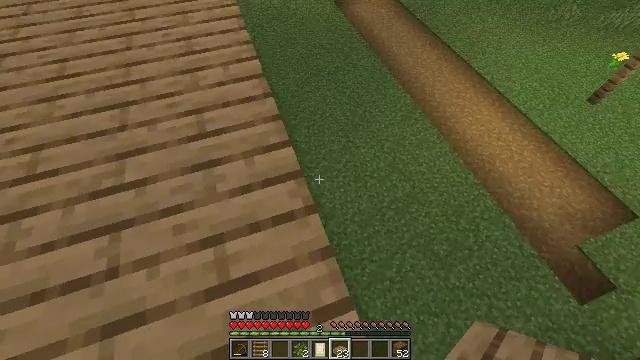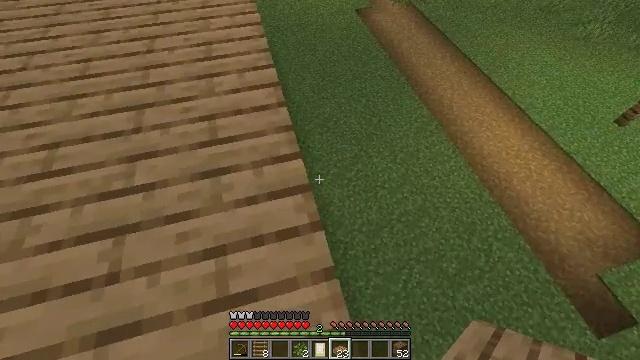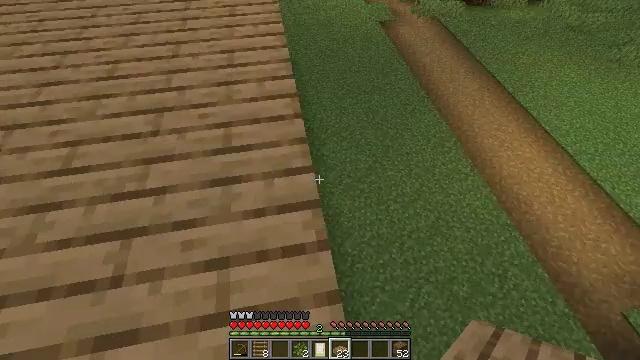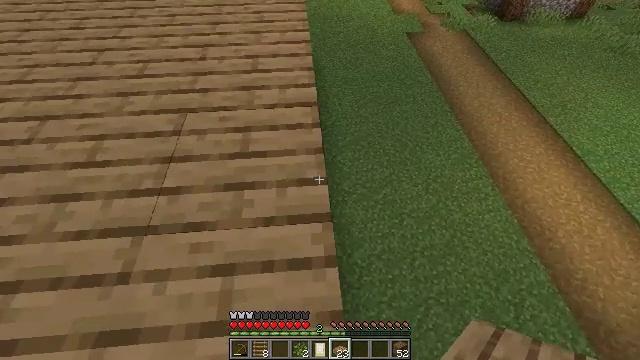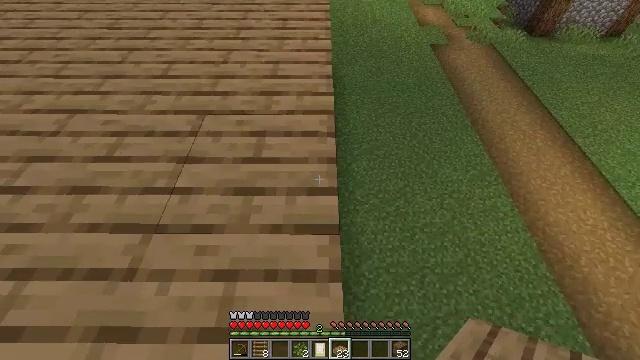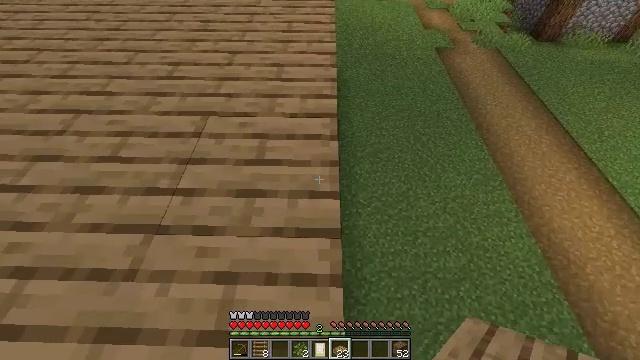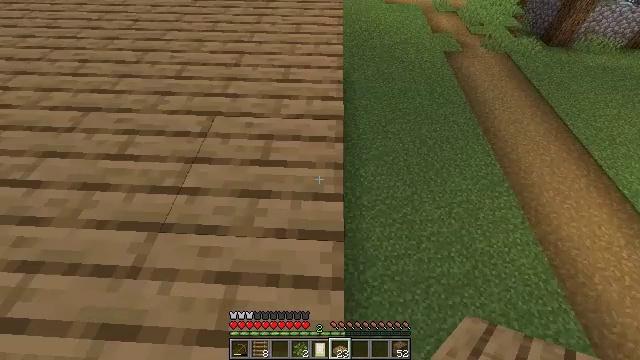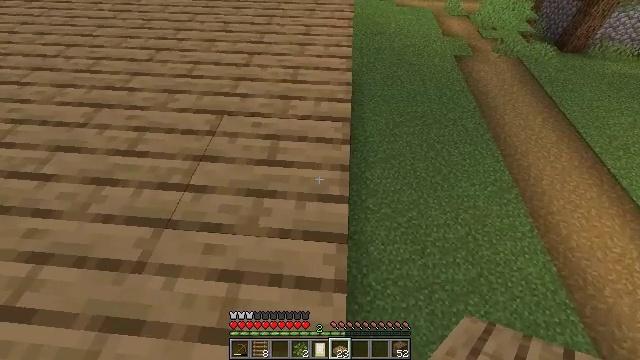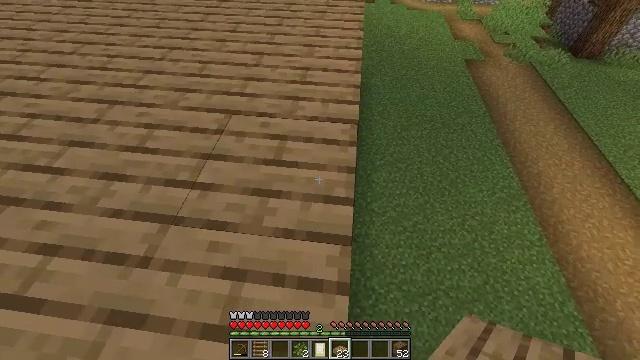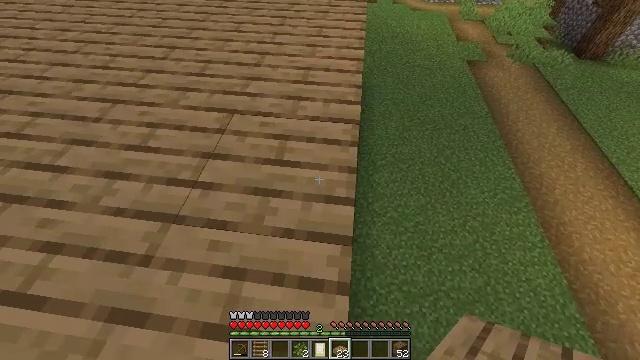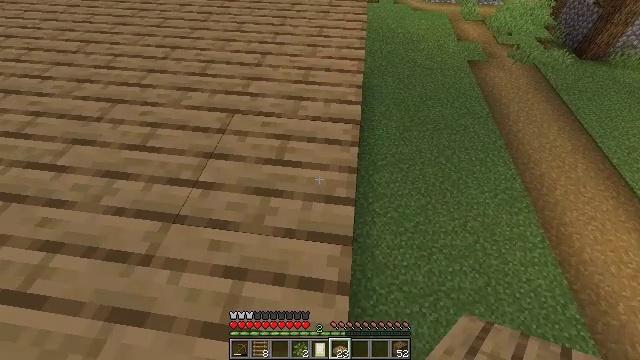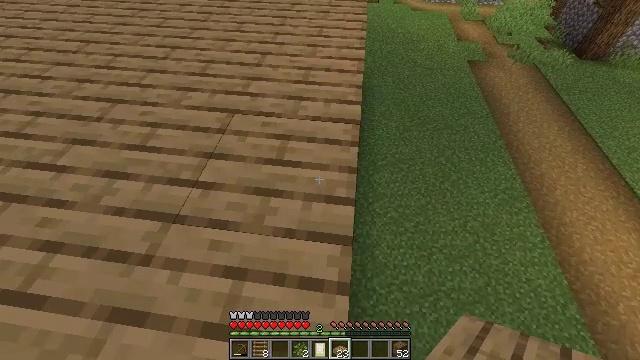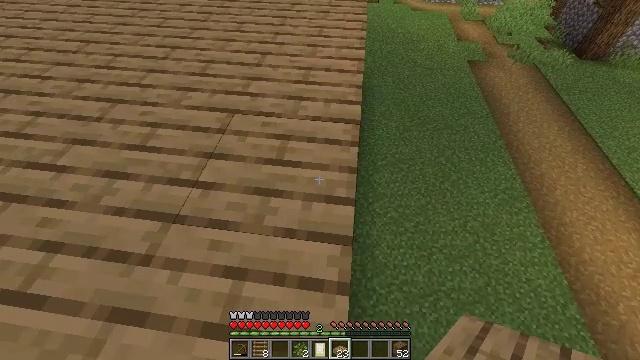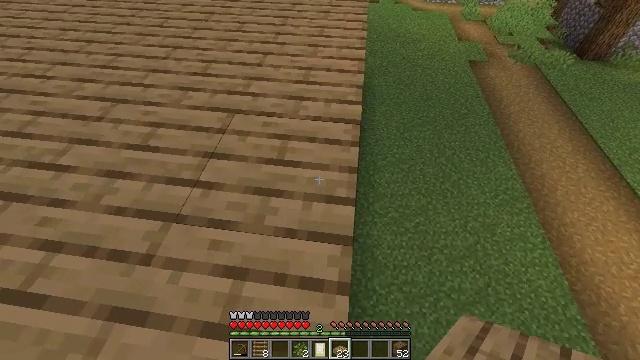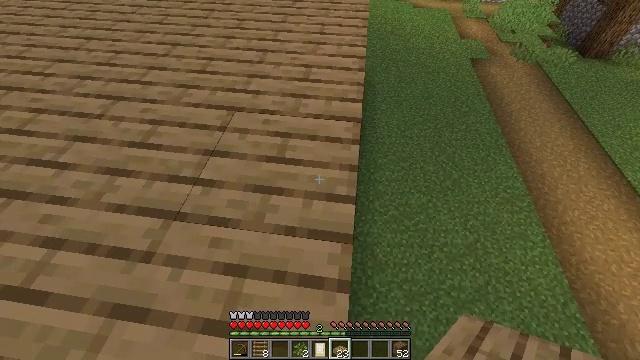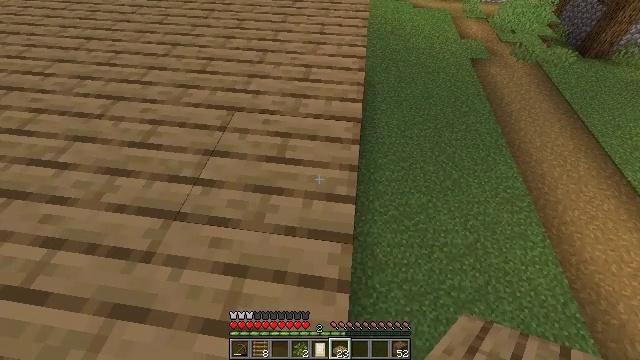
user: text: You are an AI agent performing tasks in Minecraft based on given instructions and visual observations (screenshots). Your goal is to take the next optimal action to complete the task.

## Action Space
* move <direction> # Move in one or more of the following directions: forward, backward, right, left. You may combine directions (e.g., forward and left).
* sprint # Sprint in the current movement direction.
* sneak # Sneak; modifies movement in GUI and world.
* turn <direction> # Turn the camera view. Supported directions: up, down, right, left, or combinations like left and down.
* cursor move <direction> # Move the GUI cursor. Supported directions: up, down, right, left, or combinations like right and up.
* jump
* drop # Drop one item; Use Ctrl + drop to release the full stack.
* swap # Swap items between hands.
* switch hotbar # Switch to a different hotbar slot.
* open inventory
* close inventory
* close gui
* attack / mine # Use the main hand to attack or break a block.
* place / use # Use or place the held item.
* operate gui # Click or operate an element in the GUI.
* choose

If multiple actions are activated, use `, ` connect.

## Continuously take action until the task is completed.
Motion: motion action
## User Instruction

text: Drop an oak slab.
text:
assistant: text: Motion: move forward, sneak, turn left and up
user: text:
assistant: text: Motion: move forward, sneak, turn left and up
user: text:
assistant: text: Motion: sneak, turn left and up
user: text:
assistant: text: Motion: sneak, turn left and up
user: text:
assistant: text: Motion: sneak, turn left
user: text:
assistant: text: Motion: sneak, turn left
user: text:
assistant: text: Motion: sneak, turn left
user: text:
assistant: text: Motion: sneak, turn left
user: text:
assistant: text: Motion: sneak
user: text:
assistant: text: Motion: sneak
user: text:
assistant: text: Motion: sneak
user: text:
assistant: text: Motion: sneak
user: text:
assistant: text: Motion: sneak
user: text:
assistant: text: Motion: sneak
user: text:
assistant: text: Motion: sneak
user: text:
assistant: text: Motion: sneak
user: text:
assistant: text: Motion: sneak
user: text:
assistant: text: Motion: sneak
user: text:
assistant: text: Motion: sneak
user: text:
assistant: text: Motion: sneak
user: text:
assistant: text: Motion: sneak
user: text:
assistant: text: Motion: sneak
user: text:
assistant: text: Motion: sneak
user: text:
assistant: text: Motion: move back, sneak
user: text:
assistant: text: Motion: move back, sneak
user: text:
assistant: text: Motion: move back, sneak
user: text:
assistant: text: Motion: move back, sneak
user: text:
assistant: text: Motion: move back, sneak
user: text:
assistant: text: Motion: move back, sneak
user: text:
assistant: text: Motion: move back, sneak